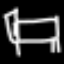
Label: bed